Interaction volume radius: 5 \u00c5
Interaction volume height: 30 \u00c5
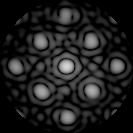
Disorder parameter: 0.1487